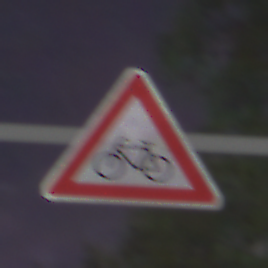
Verkehrszeichen: RadverkehrRechts
Umgebung: Outdoor, Suburban
Tageszeit: Night
Wetter: PartlyCloudy
Licht: Artificial
Jahreszeit: NotSpecified
Kontrast: HighContrast